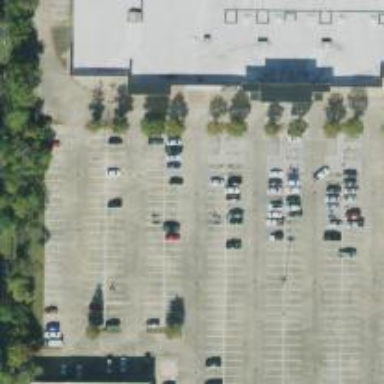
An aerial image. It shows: Parking space.